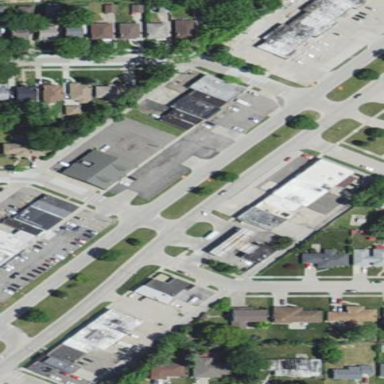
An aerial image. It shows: Retail area.